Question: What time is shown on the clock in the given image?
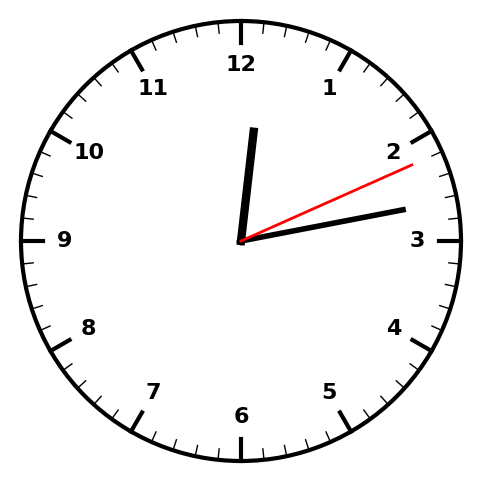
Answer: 12:13:11